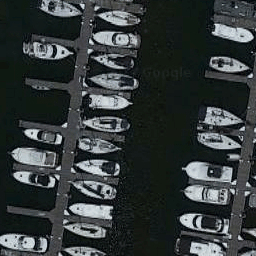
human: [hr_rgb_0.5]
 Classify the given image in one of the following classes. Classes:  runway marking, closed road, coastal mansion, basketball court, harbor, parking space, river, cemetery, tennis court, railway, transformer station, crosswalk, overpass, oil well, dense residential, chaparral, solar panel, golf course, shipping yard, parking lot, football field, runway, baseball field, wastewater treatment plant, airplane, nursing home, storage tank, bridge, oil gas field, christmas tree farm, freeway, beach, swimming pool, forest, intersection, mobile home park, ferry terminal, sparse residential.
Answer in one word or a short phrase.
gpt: harbor